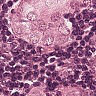
Metastatic tissue present: yes